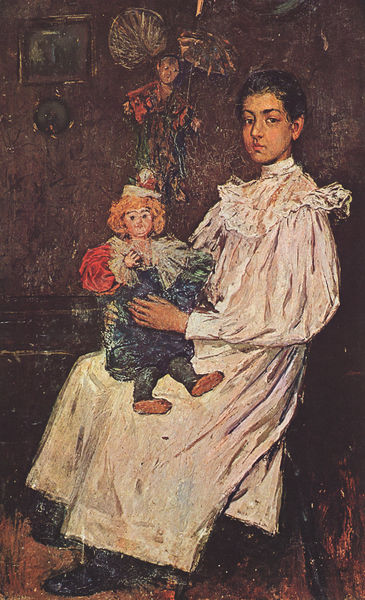
Titel: Lola, mit einer Puppe im Schoß
Künstler: Pablo Ruiz Picasso
Institution: Privatbesitz
Schlagwörter: blau, dunkel, gemälde, hand, weiß, gelb, grün, mädchen, sitzen, braun, bunt, frau, hintergrund, holz, hut, kleid, licht, profil, schwarz, stuhl, zimmer, blick, dame, rot, schirm, sonnenschirm, fächer, blond, hemd, wand, falten, inkarnat, kragen, mensch, rahmen, spitze, bild, bildnis, portrait, porträt, spiegel, öl, pastos, boden, gewand, haare, sitzend, kind, mutter, nachthemd, lippen, poträt, rosa, helldunkel, spanien, farbig, füße, japan, bilder, bilderrahmen, sitz, schuhe, violett, dielen, duktus, sitzende, weiblich, spielen, ernst, floral, uhr, japonismus, junge, rüschen, knabe, clown, geisha, schirme, zirkus, manschette, schuh, puppe, puppen, halbprofil, geblümt, messdiener, wanduhr, kurzhaar, kasper, artist, pierrot, hochgeschlossen, sitzbildnis, clowns, asiatin